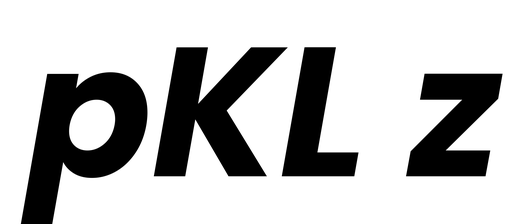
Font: Poppins-BoldItalic